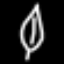
Label: leaf